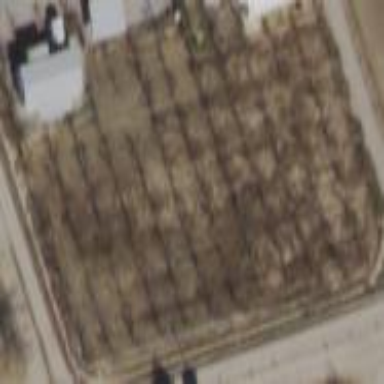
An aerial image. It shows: Orchard.